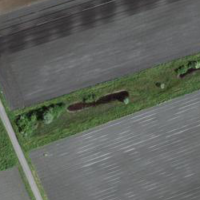
EUNIS habitat code: 52
Species observed at this site:
Corvus corone
Larus michahellis
Turdus merula
Alauda arvensis
Emberiza citrinella
Milvus migrans
Lanius minor
Falco tinnunculus
Passer montanus
Columba palumbus